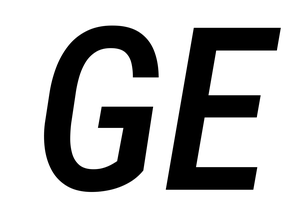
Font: Roboto-Italic_Condensed_Medium_Italic